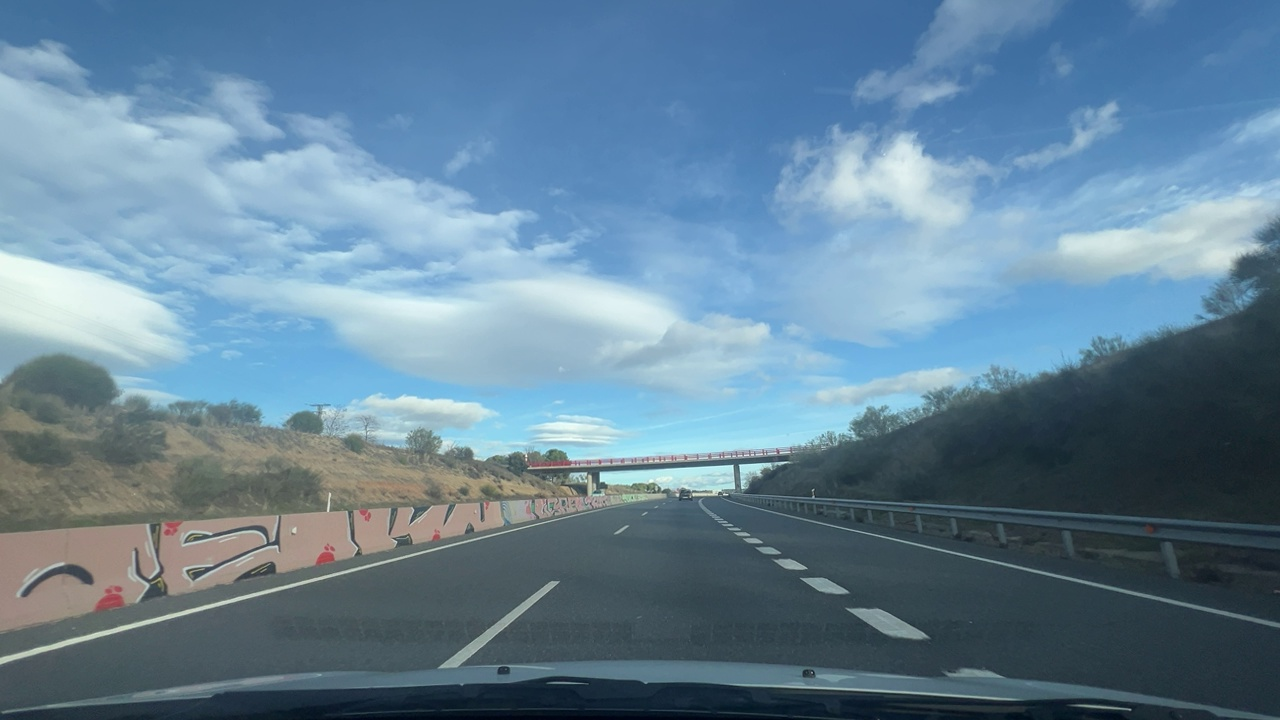
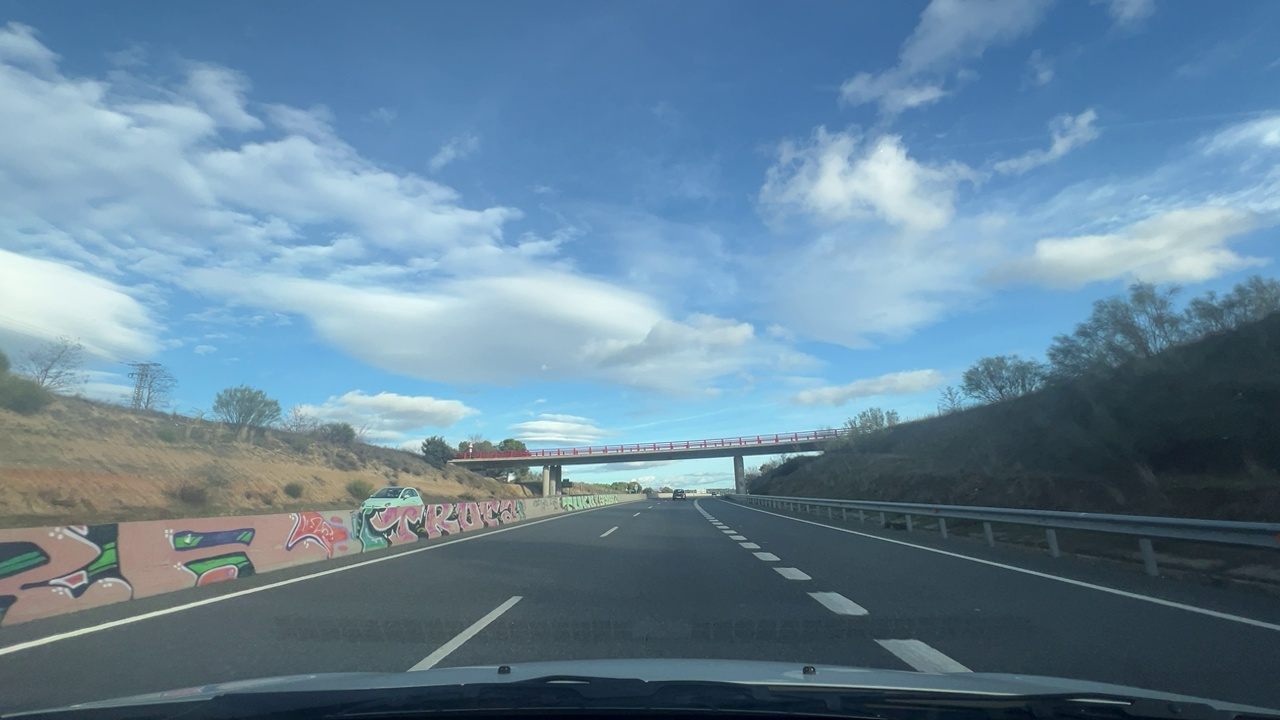
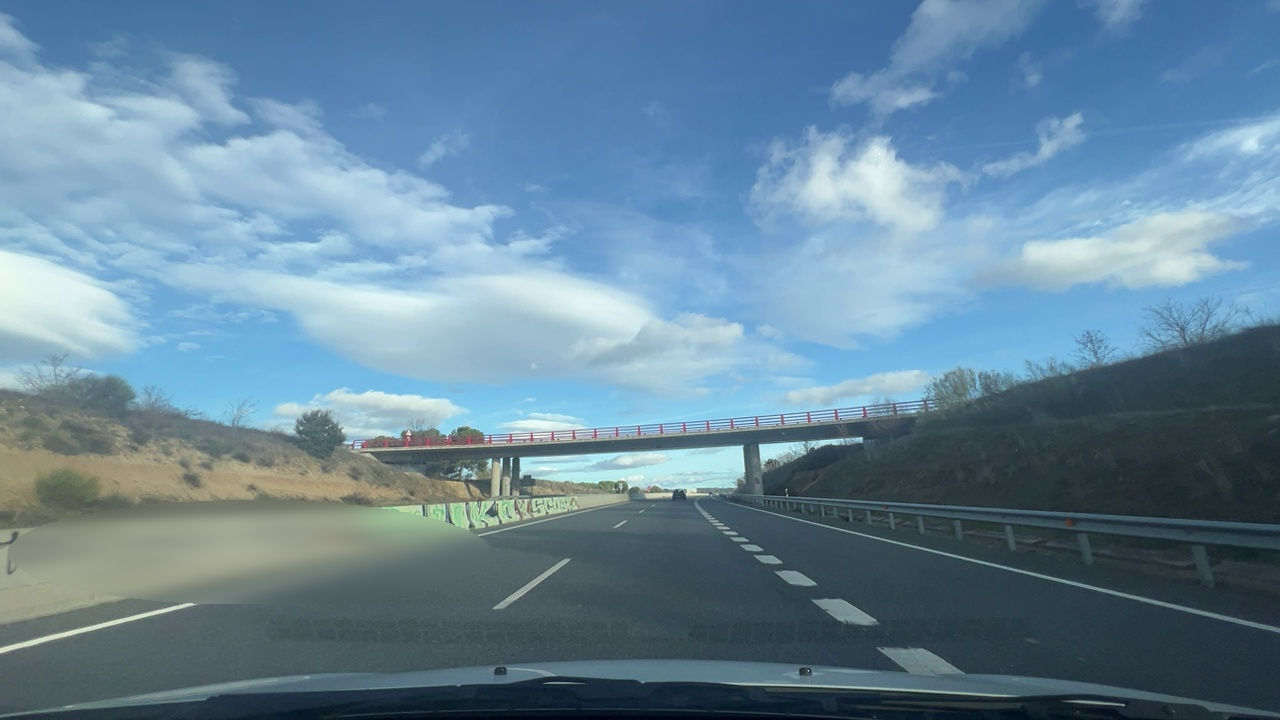
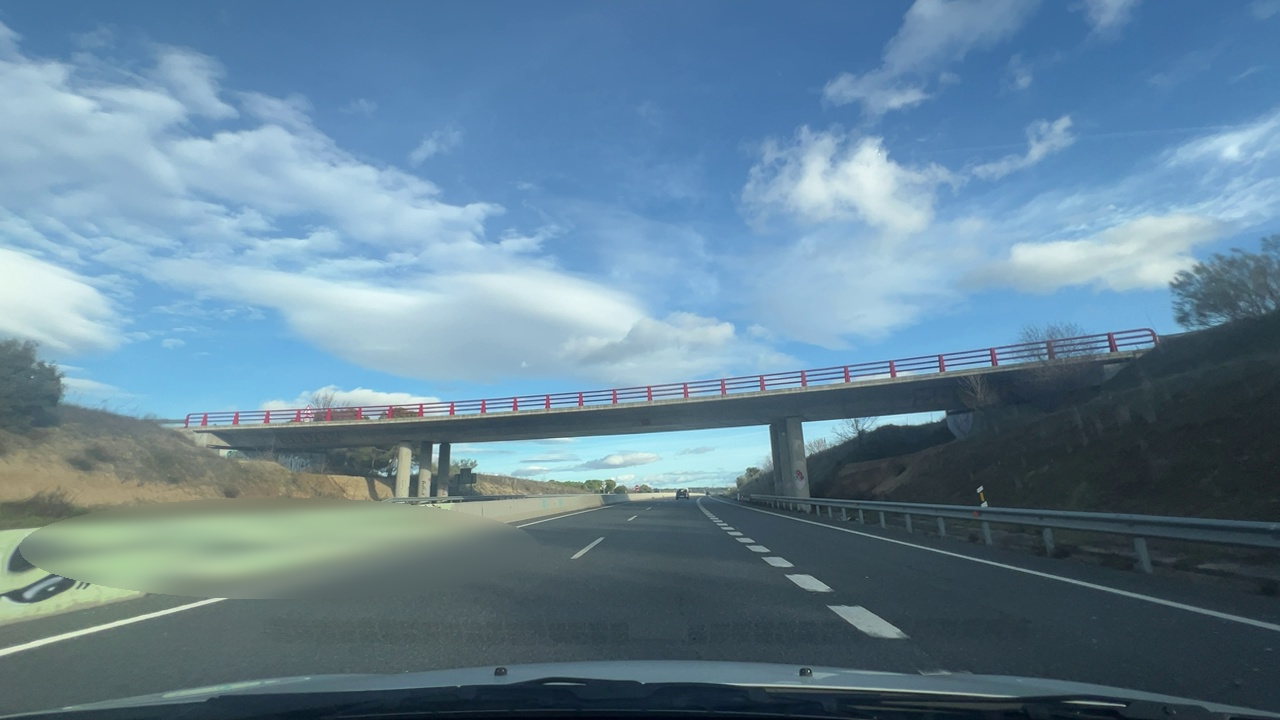
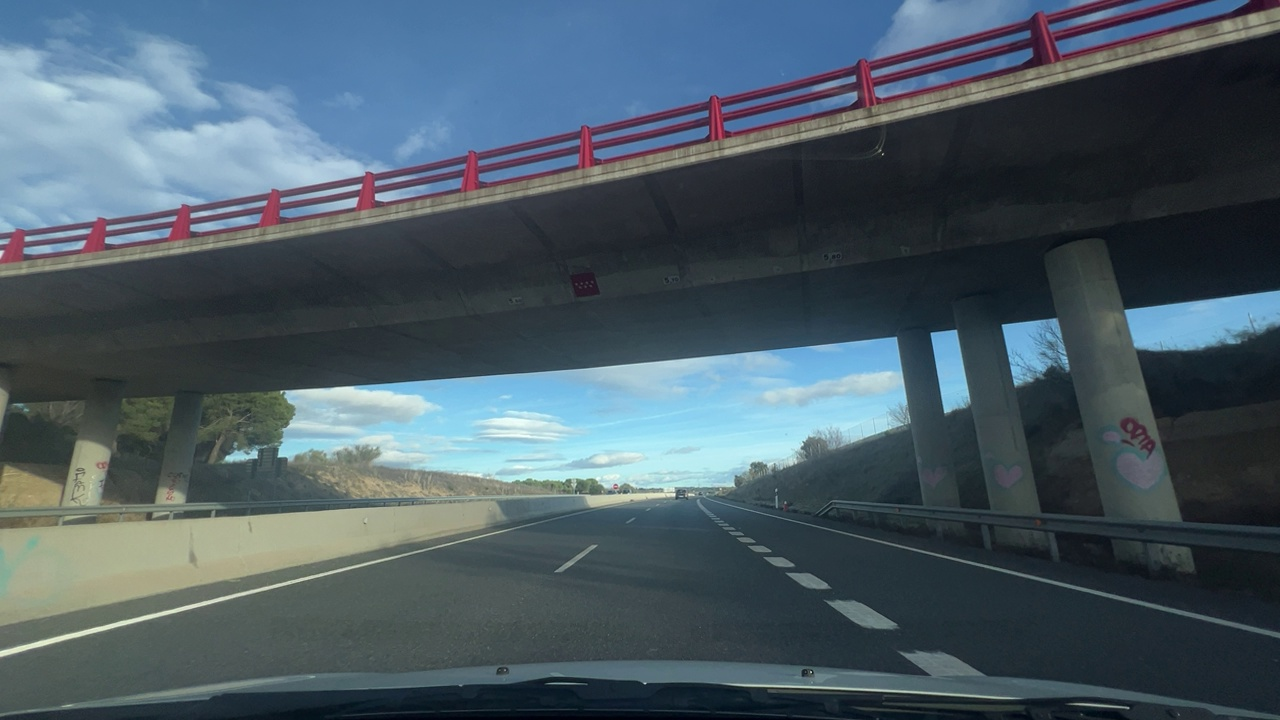
Situation: empty
Question: Is there any crossing object in the ego lane ahead?
Answer: No
Reasoning: There are no crossing objects visible ahead

Situation: empty
Question: Are stopped vehicles present on the right adjacent side of the ego lane?
Answer: No
Reasoning: There are no stopped vehicles on the right adjacent side of the ego lane

Situation: empty
Question: Are stopped vehicles present on the left adjacent side of the ego lane?
Answer: No
Reasoning: there are no stopped vehicles present on the left adjacent side of the ego lane

Situation: empty
Question: Are vehicles parked parallel or perpendicular to the roadway near the ego lane?
Answer: No
Reasoning: There are no visible parked cars